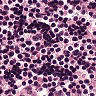
Metastatic tissue present: no